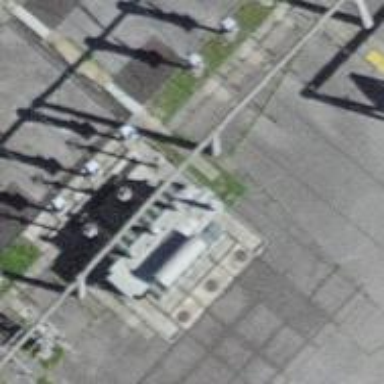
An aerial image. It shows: Transformer.